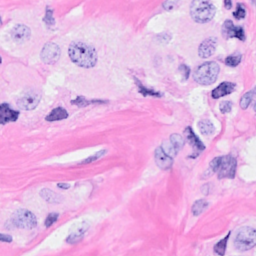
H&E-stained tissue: Breast